Question: I have in text paragraphs some rather large portions of underlined texts. Many of them go over several lines.
Within those underlined elements, in some cases I have elements that should be underlined themselfes. Here, the underline of the outer underlined element should go a little down in order to make the underline of the inner underlined elments visible. Look at the third line of my mockup and you will understand what I mean (at least I hope so). "querit" and "Epicurae" are underlined within underlined elements.

How can I achieve this in CSS? With 'text-decoration: underline' the underlines collapse and you won't see which elements are nested underlined elements. On the other hand, 'display:inline-block; border-bottom:1px solid black;' will just underline the last line.
Edit: The HTML for this mockup would look like this: (not particulary interesting, I guess)
'''
<p> de con firt omniandabetisporatienimusi remprobist extrum etis e ipsaenderienimagnos <span class="underlined">quibus quidas mus, ines, quam Solostracum met ipsa horum mum, esispotatus con ipid inprobus, que vollin que <span class="underlined">querit</span> pus nego mo <span class="underlined">Epicurae</span> id sitam mod etia et nectuas ent malosse te. quitus, essendolinxet ob utrus aleganesserisimone ne nitae lium vitae; Metisquiamquae sid los plego ilius, andus adexperibus vitur. quod dictantum alt, num Toriae</span> conc ocorturaec </p>
'''
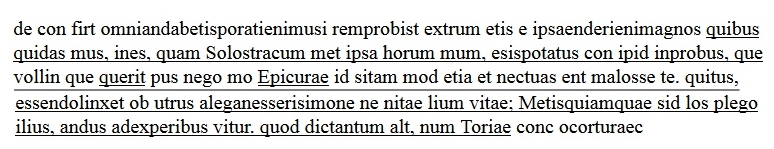
Answer: Just don't use 'display: inline-block'. Say, we are using the tag '<span class="und">' for underlining something. For a nested one, use something like this:
'''
/* Start Praveen's Reset for Fiddle ;) */
* {font-family: 'Segoe UI'; margin: 0; padding: 0; list-style: none; -webkit-box-sizing: border-box; -moz-box-sizing: border-box; box-sizing: border-box;}
body {margin: 15px;}
/* End Praveen's Reset for Fiddle ;) */
p {margin: 0 0 10px;}
.und {border-bottom: 1px solid; padding: 2px;}
.und .und {border-bottom: 1px solid; padding: 0;}
'''
'''
<p>Lorem ipsum dolor sit amet, consectetur adipisicing elit. Maxime, cumque! Facere iste, adipisci non quam molestias modi! Reprehenderit, quo officia est voluptatibus eum omnis magni voluptate. Similique, voluptatibus quasi dolore!</p>
<p><span class="und">Lorem ipsum dolor sit amet, consectetur adipisicing elit. Neque quo ea natus deserunt praesentium laudantium similique, officia sequi unde provident quasi aliquid iure, tempora sunt quod doloremque, dolor. Voluptate, tempora! <span class="und">This is double underlined and doesn't break!</span> Lorem ipsum dolor sit amet, consectetur adipisicing elit. Dolor commodi adipisci similique eligendi a praesentium officia repudiandae quaerat ipsum placeat natus nemo, sit magnam laborum error vero, ullam officiis veniam!</span></p>
'''
'''
/* Start Praveen's Reset for Fiddle ;) */
* {font-family: 'Segoe UI'; margin: 0; padding: 0; list-style: none; -webkit-box-sizing: border-box; -moz-box-sizing: border-box; box-sizing: border-box;}
body {margin: 15px;}
/* End Praveen's Reset for Fiddle ;) */
p {margin: 0 0 10px; line-height: 1.5;}
.und {border-bottom: 1px solid; padding: 4px;}
.und .und {border-bottom: 1px solid; padding: 2px;}
.und .und .und {border-bottom: 1px solid; padding: 0;}
'''
'''
<p>Lorem ipsum dolor sit amet, consectetur adipisicing elit. Maxime, cumque! Facere iste, adipisci non quam molestias modi! Reprehenderit, quo officia est voluptatibus eum omnis magni voluptate. Similique, voluptatibus quasi dolore!</p>
<p><span class="und">Lorem ipsum dolor sit amet, consectetur adipisicing elit. Neque quo ea natus deserunt praesentium laudantium similique, officia sequi unde provident quasi aliquid iure, tempora sunt quod doloremque, dolor. Voluptate, tempora! <span class="und">This is double underlined and <span class="und">triple consectetur adipisicing</span> doesn't break!</span> Lorem ipsum dolor sit amet, elit. Dolor commodi adipisci similique eligendi a praesentium officia repudiandae quaerat ipsum placeat natus nemo, sit magnam laborum error vero, ullam officiis veniam!</span></p>
'''